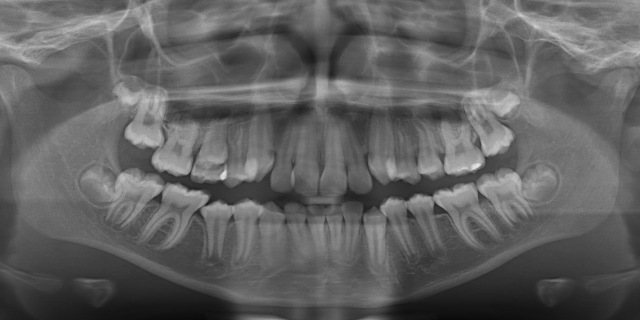
adult